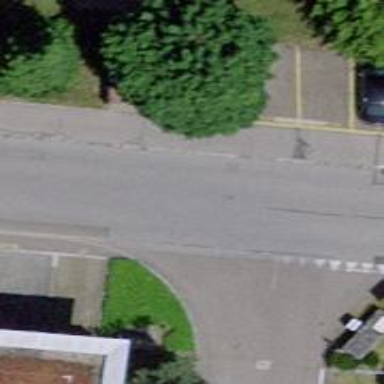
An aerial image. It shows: Sidewalk.